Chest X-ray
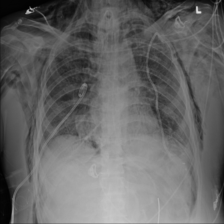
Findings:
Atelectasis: negative
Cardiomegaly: negative
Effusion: negative
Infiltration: positive
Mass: negative
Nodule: negative
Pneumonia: negative
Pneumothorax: negative
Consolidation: negative
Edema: negative
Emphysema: positive
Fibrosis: negative
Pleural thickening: negative
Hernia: negative